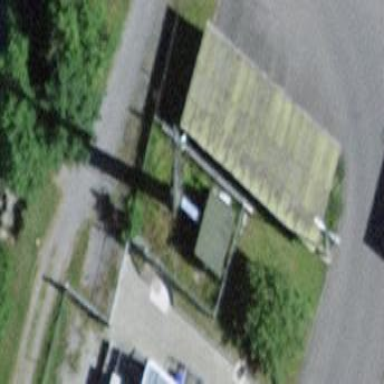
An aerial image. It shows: Sheltered building.